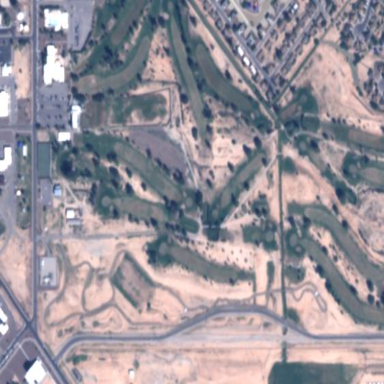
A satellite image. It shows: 18-hole golf course classified as leisure land.